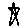
Label: star